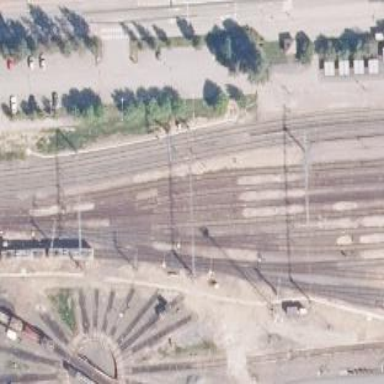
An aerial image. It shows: Railway signal.